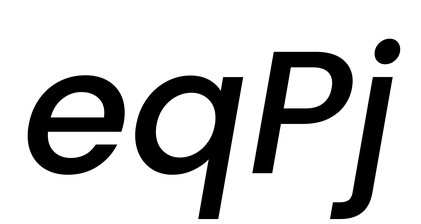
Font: Poppins-MediumItalic